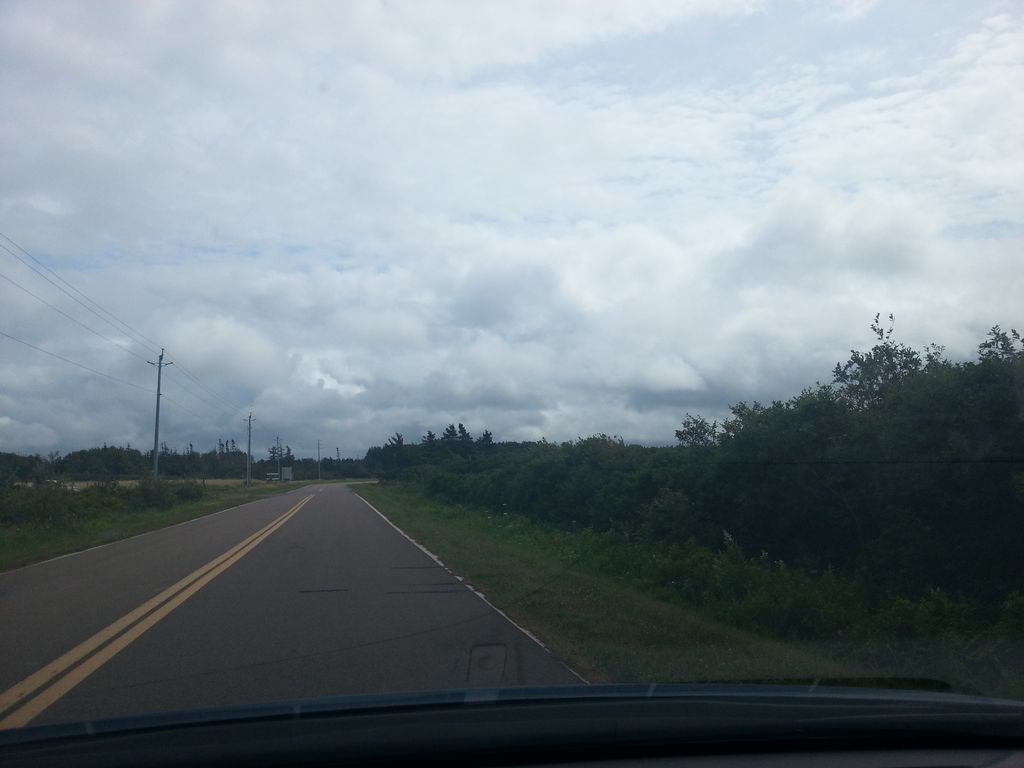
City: charlottetown